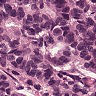
Metastatic tissue present: yes